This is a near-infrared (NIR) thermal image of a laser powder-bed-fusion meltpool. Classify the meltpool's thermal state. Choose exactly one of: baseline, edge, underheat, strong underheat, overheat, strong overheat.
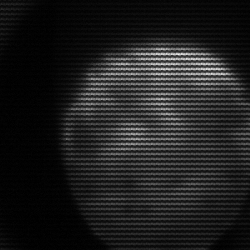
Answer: edge